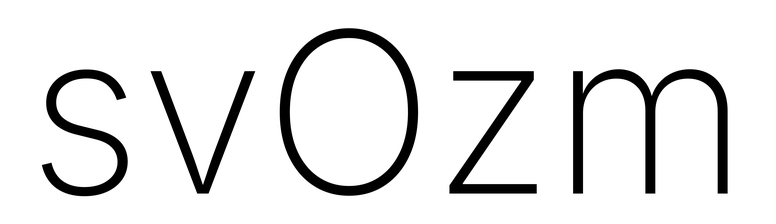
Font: Inter_ExtraLight